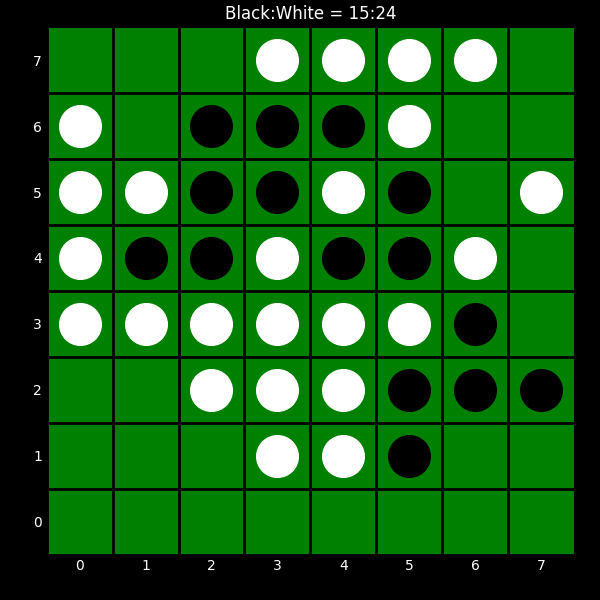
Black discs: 15
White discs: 24